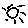
Label: sun